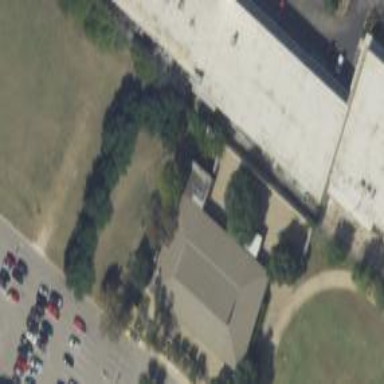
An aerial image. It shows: Social center building.